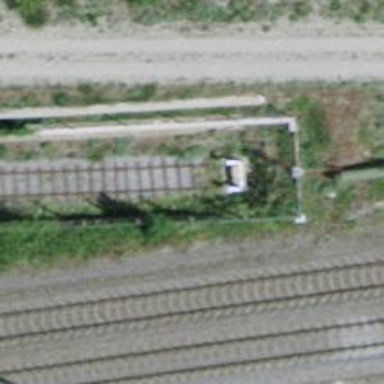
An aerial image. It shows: Single railway spur track.